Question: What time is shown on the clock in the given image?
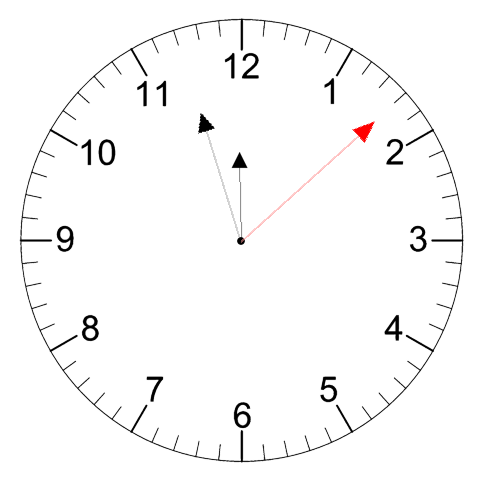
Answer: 11:57:08